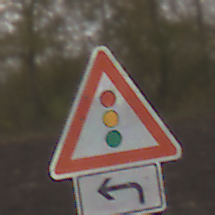
Verkehrszeichen: Lichtzeichenanlage
Zusatzzeichen unten: RichtungsangabeDurchPfeile2
Umgebung: Outdoor, Nature
Tageszeit: MorningAfternoon
Wetter: Overcast
Licht: Natural
Jahreszeit: NotSpecified
Kontrast: LowContrast